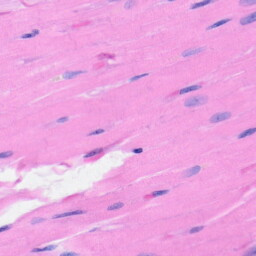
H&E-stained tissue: Heart